Question: Using Sencha Touch 2.4.1, I have a List that displays currencies, a FormPanel where the user can add new currencies. The store is "prepopulated" with two items, and they are displayed correctly in the List. When the user adds new items they are also displayed correctly in the List.
But when the app is restarted, I'm back to square one again - only the "prepopulated" items are displayed in the List - any items that were added on the last app execution have disappeared. Although I can see them all in the Local Storage in Google Chrome's Developer Tools... why aren't they displayed in my List?
STORE
'''
Ext.define('DebtManager.store.Currency', {
extend : 'Ext.data.Store',
requires : [
'DebtManager.model.Currency',
'Ext.data.proxy.LocalStorage'
],
config : {
autoLoad: true,
model: 'DebtManager.model.Currency',
storeId: 'CurrencyStore',
sorters: [{
property: 'title',
direction: 'ASC'
}],
proxy: {
type: 'localstorage',
model: 'DebtManager.model.Currency',
id: 'currenciesLocalstore', // The name of the LocalStorage
reader: {
type: 'json',
rootProperty: 'currencies'
}
},
data: [
{
id: 1,
title: 'USD',
dollarExchangeRate: '1.0'
},
{
id: 2,
title: 'SEK',
dollarExchangeRate: '8.4'
}
]
},
load : function (store, records, success, opr) {
console.log('Store loaded.');
},
beforeSync : function (options, eOpts) {
console.log('Syncing store...');
},
addrecords : function( store, records, eOpts ){
console.log('Record(s) added to store');
}
});
'''
LIST PANEL
'''
Ext.define('DebtManager.view.CurrenciesListPanel', {
extend: 'Ext.tab.Panel',
xtype: 'panel',
requires: [
'DebtManager.store.Currency',
],
config: {
title: 'Currencies',
iconCls: 'action',
layout: 'fit',
items: [
{
docked: 'top',
xtype: 'titlebar',
title: 'Currencies tab',
items: [
{ xtype: 'spacer' },
{
id: 'newNoteButton',
text: 'Add',
ui: 'action',
handler: function () {
console.log('Add currency');
var editorPanel = Ext.create('DebtManager.view.CurrencyEditorPanel');
var currency = Ext.create( 'DebtManager.model.Currency', {title: 'xxx', dollarExchangeRate: '100'} );
editorPanel.setRecord( currency );
Ext.Viewport.setActiveItem( editorPanel, {type: 'slide', direction: 'left'});
}
}
]
},
Ext.create('Ext.List', {
id: 'currenciesListPanelList',
title: 'Currencies list',
store: Ext.create('DebtManager.store.Currency'),
itemTpl: '<div class="list-item-title">{title}</div>' + '<div class="list-item-narrative">{dollarExchangeRate}</div>',
onItemDisclosure: function (record) {
// Edit item
console.log('Edit item');
},
show: function (list, opts) {
console.log('List Shown: ' + list);
}
})
],
},
});
'''
EDITOR PANEL
'''
Ext.define('DebtManager.view.CurrencyEditorPanel', {
extend: 'Ext.form.FormPanel',
requires: [
'DebtManager.store.Currency',
],
config: {
fullscreen: true,
title: 'Edit currency',
items: [
{
docked: 'top',
xtype: 'toolbar',
title: 'Edit currency',
items: [
{
id: 'backButton',
text: 'Back',
ui: 'back',
handler: function () {
Ext.Viewport.remove(Ext.Viewport.getActiveItem(), true); // Remove this panel
}
},
{ xtype: 'spacer' },
{
id: 'saveButton',
text: 'Save',
ui: 'action',
handler: function () {
console.log('Save');
var editor = Ext.Viewport.getActiveItem();
var currentCurrency = editor.getRecord();
editor.updateRecord( currentCurrency );
var store = Ext.data.StoreManager.lookup('CurrencyStore');
if (store.findRecord('id', currentCurrency.getData().id) === null) {
console.log('Adding record to store...');
console.log( currentCurrency );
store.add(currentCurrency);
} else {
console.log('Marking record as dirty...');
currentCurrency.setDirty();
}
store.sync();
Ext.getCmp('currenciesListPanelList').refresh();
Ext.Viewport.remove(Ext.Viewport.getActiveItem(), true); // Remove this panel
}
}
]
},
{
xtype: 'textfield',
name: 'id',
label: 'ID',
required: true
},
{
xtype: 'textfield',
name: 'title',
label: 'Title',
required: true
},
{
xtype: 'textfield',
name: 'dollarExchangeRate',
label: 'USD Exchange Rate',
required: true
},
{
docked: 'bottom',
xtype: 'toolbar',
items: [
{ xtype: 'spacer' },
{
id: 'deleteButton',
iconCls: 'trash',
iconMask: true,
handler: function () {
console.log('Delete');
}
}
]
},
]
}
});
'''
MODEL
'''
Ext.define('DebtManager.model.Currency', {
extend: 'Ext.data.Model',
requires: [
],
config: {
idProperty: 'id',
identifier: {
type: 'uuid',
isUnique : true
},
fields: [
{
name: 'title',
type: 'string'
},
{
name: 'dollarExchangeRate',
type: 'string'
}
],
}
});
'''
LocalStorage in Google Chrome

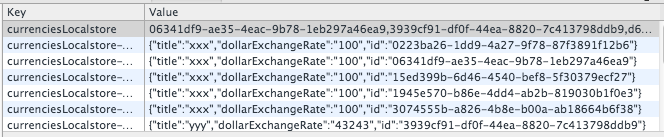
Answer: You need to change few configuration in Store and List.
1. Load,beforeSync and addrecords are listeners So, place it inside listeners
2. Listeners should be inside config
3. Don't need to repeat model: 'DebtManager.model.Currency' inside proxy
'''
Ext.define('DebtManager.store.Currency', {
extend : 'Ext.data.Store',
requires : [
'DebtManager.model.Currency',
'Ext.data.proxy.LocalStorage'
],
config : {
autoLoad: true,
model: 'DebtManager.model.Currency',
storeId: 'CurrencyStore',
sorters: [{
property: 'title',
direction: 'ASC'
}],
proxy: {
type: 'localstorage',
id: 'currenciesLocalstore', // The name of the LocalStorage
},
listeners : {
load : function (store, records, success, opr) {
console.log('Store loaded.');
},
beforeSync : function (options, eOpts) {
console.log('Syncing store...');
},
addrecords : function( store, records, eOpts ){
console.log('Record(s) added to store');
}
}
}
});
'''
1. You defined list using Ext.create, Not sure about this. I changed it
2. onItemDisclosure,show are listeners So, place it inside listeners
3. Use storeId for connecting list with store like store: 'CurrencyStore' instead of store: Ext.create('DebtManager.store.Currency')
4. Don't use predefined xtype for your custom views so, i changed xtype: 'panel' to xtype: 'currencyListPanel'
'''
Ext.define('DebtManager.view.CurrenciesListPanel', {
extend: 'Ext.tab.Panel',
xtype: 'currencyListPanel',
requires: [
'DebtManager.store.Currency',
],
config: {
title: 'Currencies',
iconCls: 'action',
layout: 'fit',
items: [
{
docked: 'top',
xtype: 'titlebar',
title: 'Currencies tab',
items: [
{ xtype: 'spacer' },
{
id: 'newNoteButton',
text: 'Add',
ui: 'action',
handler: function () {
console.log('Add currency');
var editorPanel = Ext.create('DebtManager.view.CurrencyEditorPanel');
var currency = Ext.create( 'DebtManager.model.Currency', {title: 'xxx', dollarExchangeRate: '100'} );
editorPanel.setRecord( currency );
Ext.Viewport.setActiveItem( editorPanel, {type: 'slide', direction: 'left'});
}
}
]
},
{
xtype : 'list',
id: 'currenciesListPanelList',
title: 'Currencies list',
onItemDisclosure: true,
store: 'CurrencyStore',
itemTpl: '<div class="list-item-title">{title}</div>' + '<div class="list-item-narrative">{dollarExchangeRate}</div>',
listeners : {
onItemDisclosure: function (record) {
// Edit item
console.log('Edit item');
},
show: function (list, opts) {
console.log('List Shown: ' + list);
}
}
}
],
},
});
'''
Use 'itemId' with 'getComponent()' instead of 'id' with 'getCmp()'.
To know more <URL>
Finally, Here is the complete code in <URL>